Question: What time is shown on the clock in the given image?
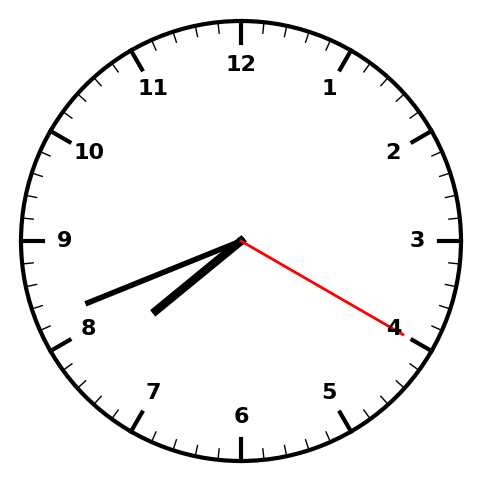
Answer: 07:41:20